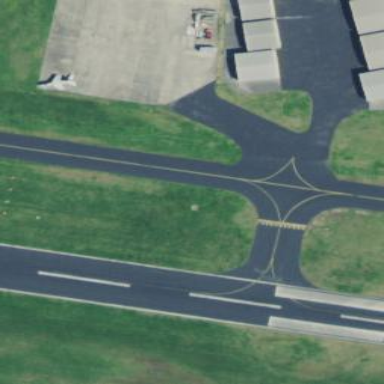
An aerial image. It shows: Apron at the airport.